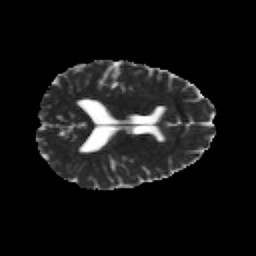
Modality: MD
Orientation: axial
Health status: healthy
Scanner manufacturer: philips
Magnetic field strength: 3 T
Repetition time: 9.75 s
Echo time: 0.092 s